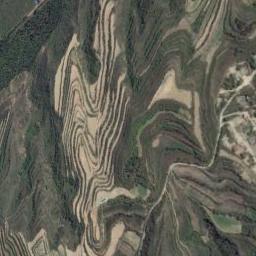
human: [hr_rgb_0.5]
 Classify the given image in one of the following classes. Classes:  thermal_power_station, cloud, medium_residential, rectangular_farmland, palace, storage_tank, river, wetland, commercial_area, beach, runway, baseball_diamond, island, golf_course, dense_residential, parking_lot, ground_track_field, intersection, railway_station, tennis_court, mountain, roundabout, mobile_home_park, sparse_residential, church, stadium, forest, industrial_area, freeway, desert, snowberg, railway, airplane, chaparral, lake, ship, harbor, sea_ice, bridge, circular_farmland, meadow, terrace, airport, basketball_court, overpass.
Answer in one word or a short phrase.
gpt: terrace